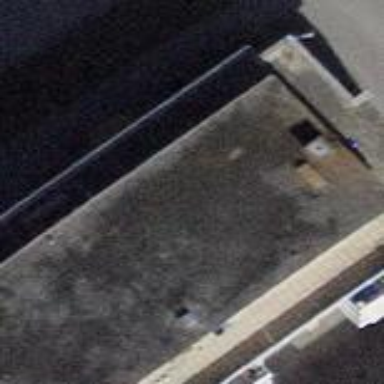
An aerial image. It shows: Building with flat roof.